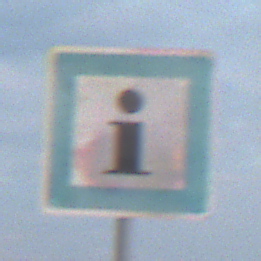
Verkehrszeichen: Informationsstelle
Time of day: SunriseSunset
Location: Outdoor (Nature)
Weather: PartlyCloudy
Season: NotSpecified
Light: Natural